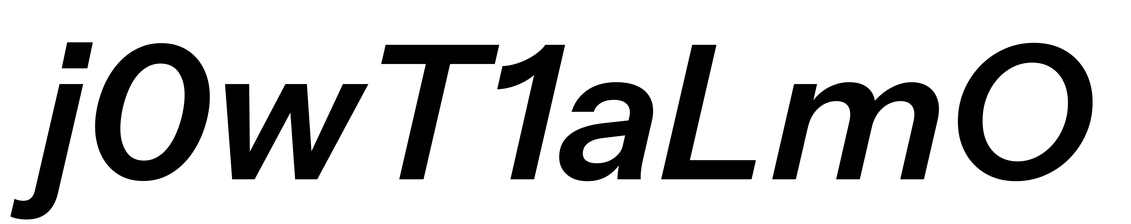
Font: InstrumentSans-Italic_SemiBold_Italic